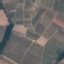
Land use / land cover: PermanentCrop